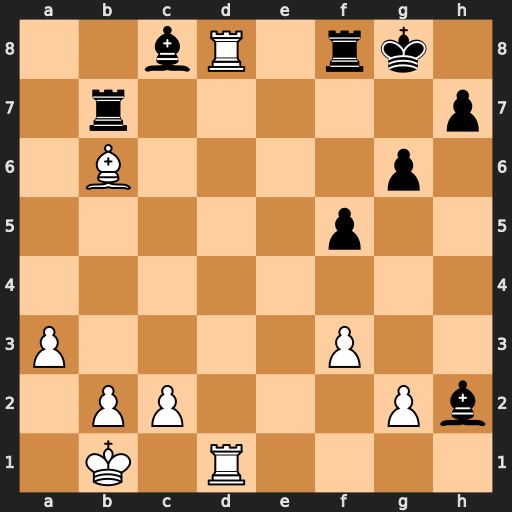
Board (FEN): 2bR1rk1/1r5p/1B4p1/5p2/8/P4P2/1PP3Pb/1K1R4
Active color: w
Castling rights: -
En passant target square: -
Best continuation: Bc5 Rxd8 Rxd8+